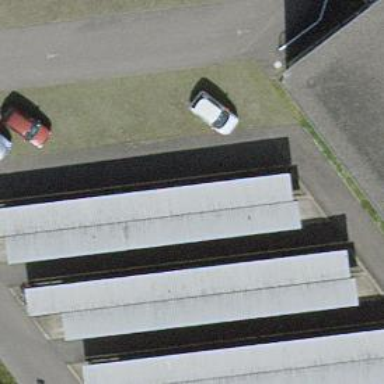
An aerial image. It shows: Motorcycle parking area with stands for bicycles.